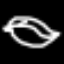
Label: leaf